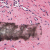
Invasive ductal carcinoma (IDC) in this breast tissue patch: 0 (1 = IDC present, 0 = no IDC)